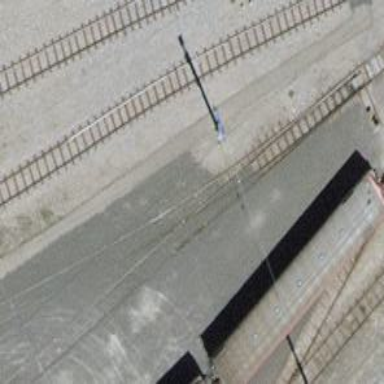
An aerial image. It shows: Narrow-gauge railway service yard with 1 track. The railway is electrified with contact line.